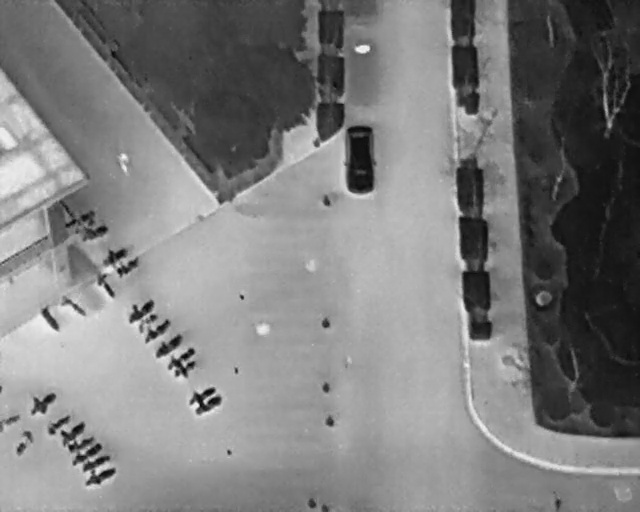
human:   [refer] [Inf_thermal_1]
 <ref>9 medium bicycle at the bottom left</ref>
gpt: <box>[[27, 69, 30, 74, 144], [14, 89, 16, 96, 158], [14, 87, 15, 93, 158], [12, 85, 14, 92, 151], [11, 83, 13, 89, 157], [9, 81, 12, 87, 142], [8, 79, 10, 85, 142], [2, 83, 4, 89, 112], [0, 80, 2, 84, 2]]</box>

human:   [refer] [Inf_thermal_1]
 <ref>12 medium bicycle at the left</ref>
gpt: <box>[[12, 40, 14, 44, 160], [13, 42, 16, 48, 160], [16, 46, 19, 52, 156], [18, 49, 21, 54, 144], [20, 57, 22, 63, 144], [22, 60, 24, 65, 144], [23, 61, 25, 67, 144], [25, 63, 27, 71, 144], [27, 66, 29, 73, 144], [14, 54, 18, 57, 153], [8, 58, 13, 61, 132], [5, 61, 10, 63, 145]]</box>

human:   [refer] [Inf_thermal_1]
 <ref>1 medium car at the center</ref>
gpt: <box>[[50, 27, 61, 34, 2]]</box>

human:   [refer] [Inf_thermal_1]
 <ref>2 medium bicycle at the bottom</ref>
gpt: <box>[[29, 73, 32, 80, 144], [31, 76, 33, 82, 144]]</box>